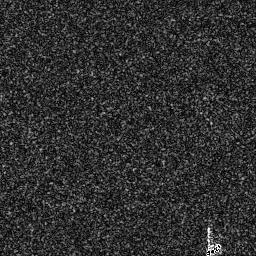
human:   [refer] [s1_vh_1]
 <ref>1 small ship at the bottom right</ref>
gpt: <box>[[78, 93, 86, 99, 0]]</box>